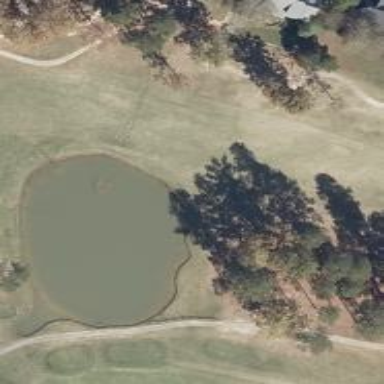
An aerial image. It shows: Golf hole.